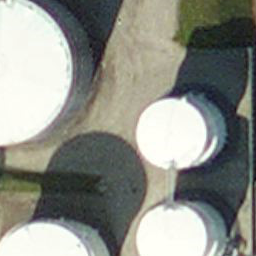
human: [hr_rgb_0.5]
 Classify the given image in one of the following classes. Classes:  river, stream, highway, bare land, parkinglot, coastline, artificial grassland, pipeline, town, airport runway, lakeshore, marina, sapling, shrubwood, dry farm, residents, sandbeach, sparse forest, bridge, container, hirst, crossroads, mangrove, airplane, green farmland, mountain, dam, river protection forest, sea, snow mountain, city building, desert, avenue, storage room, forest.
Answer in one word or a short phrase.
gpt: storage room